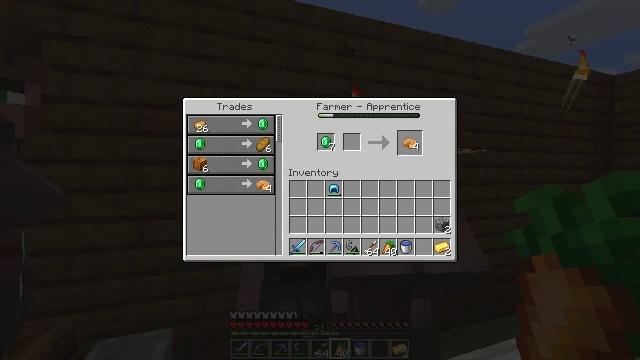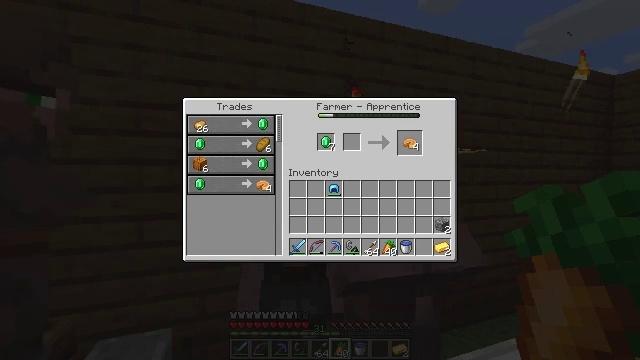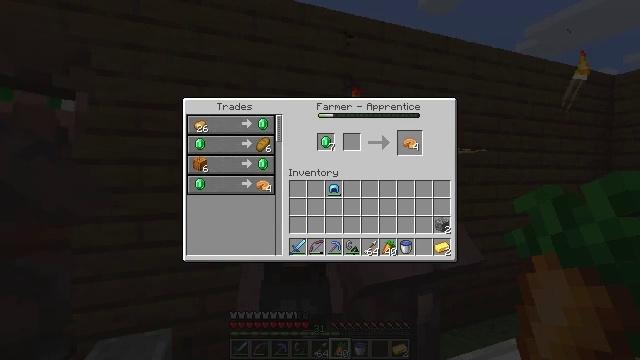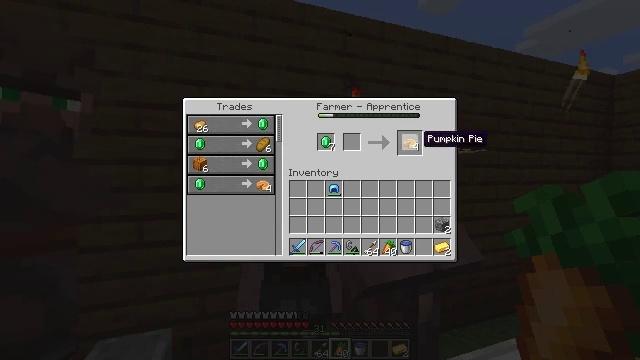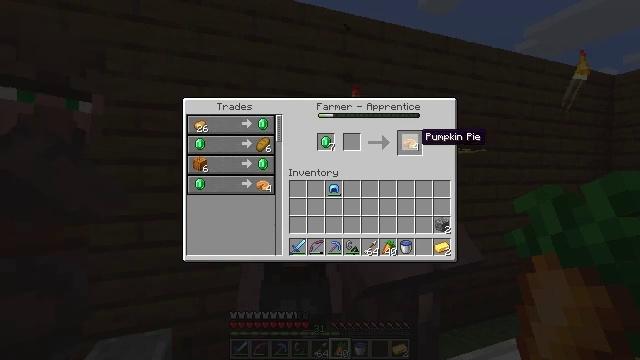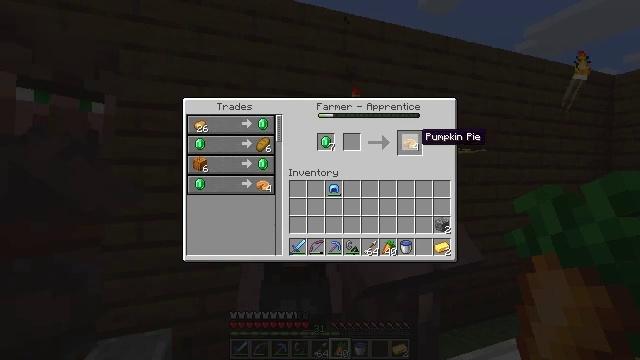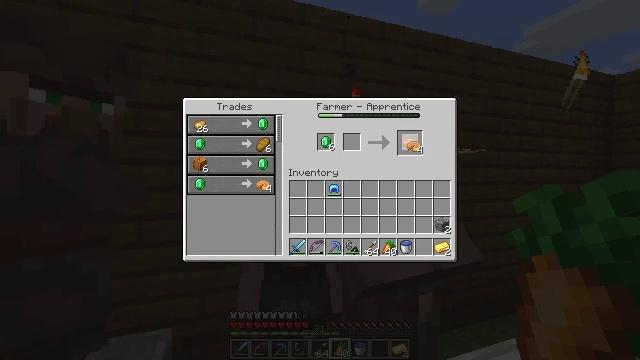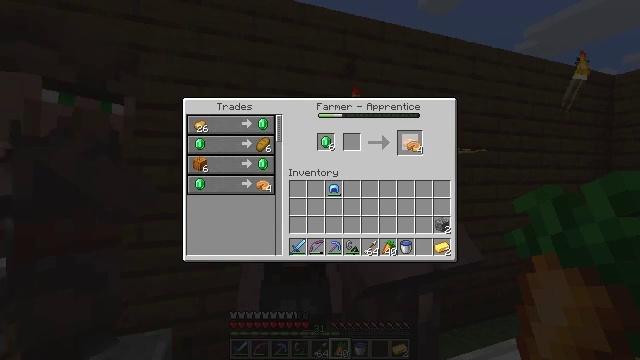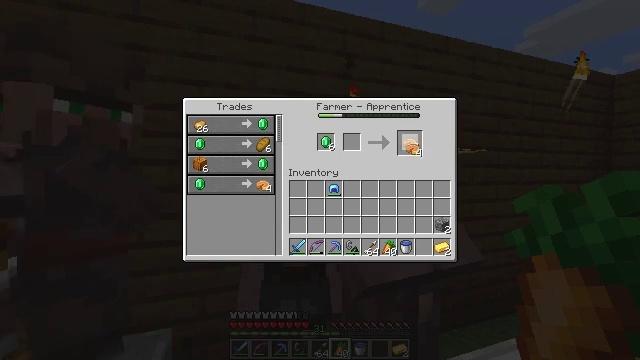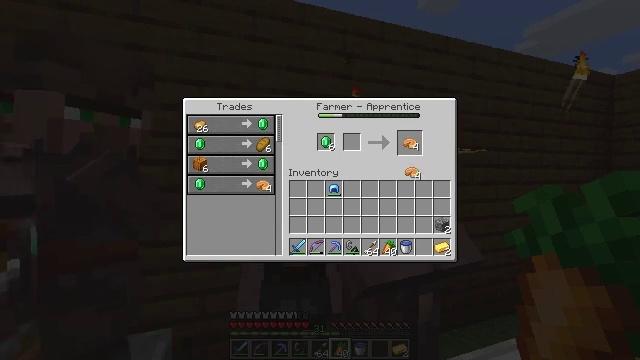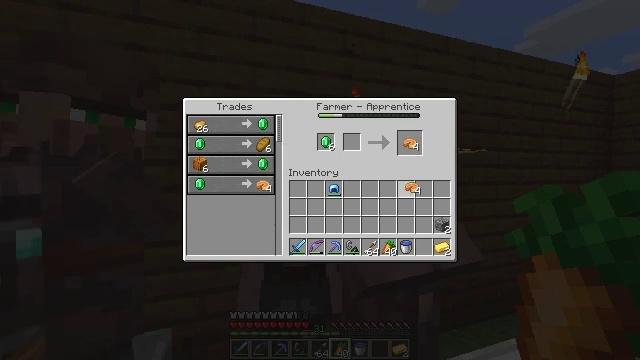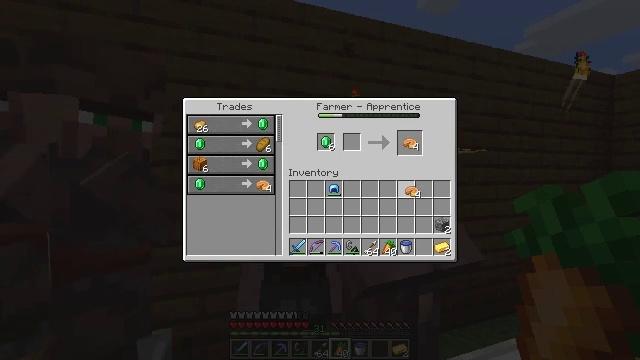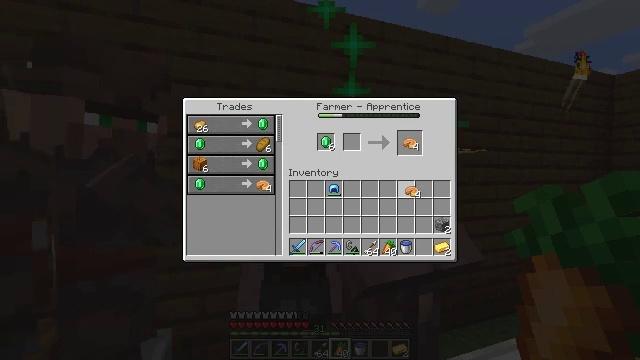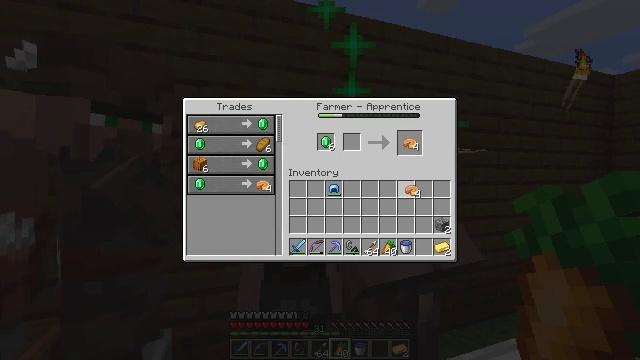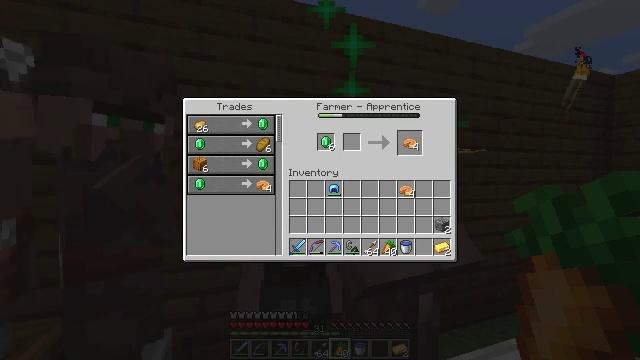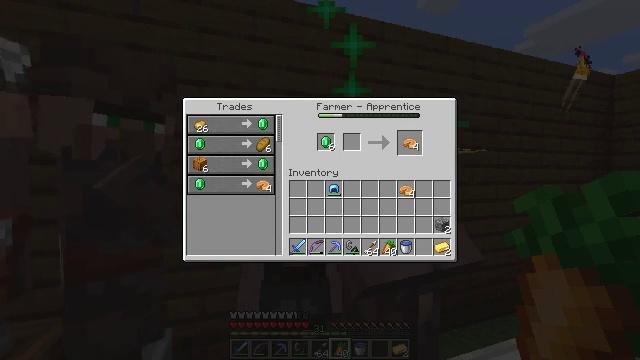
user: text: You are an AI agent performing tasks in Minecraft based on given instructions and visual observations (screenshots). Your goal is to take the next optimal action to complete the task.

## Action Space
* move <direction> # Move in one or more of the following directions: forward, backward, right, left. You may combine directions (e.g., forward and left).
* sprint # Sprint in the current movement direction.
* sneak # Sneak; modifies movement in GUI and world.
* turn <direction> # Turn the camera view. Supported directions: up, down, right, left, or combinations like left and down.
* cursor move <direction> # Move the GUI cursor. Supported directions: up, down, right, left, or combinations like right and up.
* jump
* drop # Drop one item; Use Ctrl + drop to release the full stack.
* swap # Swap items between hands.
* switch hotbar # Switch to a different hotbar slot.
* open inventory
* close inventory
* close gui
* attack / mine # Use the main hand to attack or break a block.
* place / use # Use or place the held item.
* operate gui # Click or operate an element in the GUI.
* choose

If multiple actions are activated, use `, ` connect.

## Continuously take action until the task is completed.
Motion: motion action
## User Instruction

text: Create a pumpkin pie using the correct ingredients.
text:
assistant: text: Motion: no_op
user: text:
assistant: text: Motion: no_op
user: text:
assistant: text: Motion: no_op
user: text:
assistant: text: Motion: no_op
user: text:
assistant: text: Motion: no_op
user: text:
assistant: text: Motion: operate gui
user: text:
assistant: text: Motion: operate gui
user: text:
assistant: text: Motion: no_op
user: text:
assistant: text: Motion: cursor move down
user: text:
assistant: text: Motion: cursor move down
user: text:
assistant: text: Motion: no_op
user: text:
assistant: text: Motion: operate gui
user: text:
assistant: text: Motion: operate gui
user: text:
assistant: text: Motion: cursor move up
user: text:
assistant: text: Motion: cursor move up
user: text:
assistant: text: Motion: no_op
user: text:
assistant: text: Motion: no_op
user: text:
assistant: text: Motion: cursor move up
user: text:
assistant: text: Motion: no_op
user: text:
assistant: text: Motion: no_op
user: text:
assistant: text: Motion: no_op
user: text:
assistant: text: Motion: operate gui
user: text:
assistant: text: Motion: cursor move down
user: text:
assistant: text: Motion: cursor move down
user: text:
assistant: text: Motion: cursor move down
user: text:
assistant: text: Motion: no_op
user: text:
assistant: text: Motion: no_op
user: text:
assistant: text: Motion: no_op
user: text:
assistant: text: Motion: operate gui
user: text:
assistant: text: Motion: no_op